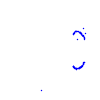
Particle: proton